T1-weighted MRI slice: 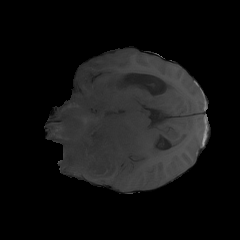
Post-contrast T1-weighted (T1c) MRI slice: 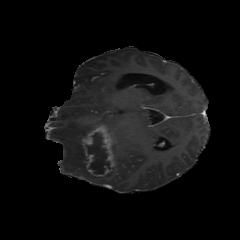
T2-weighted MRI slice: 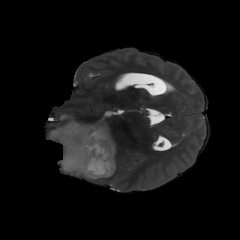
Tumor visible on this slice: yes